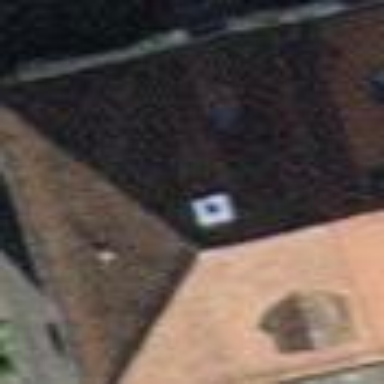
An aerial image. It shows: Semidetached house with hipped roof.